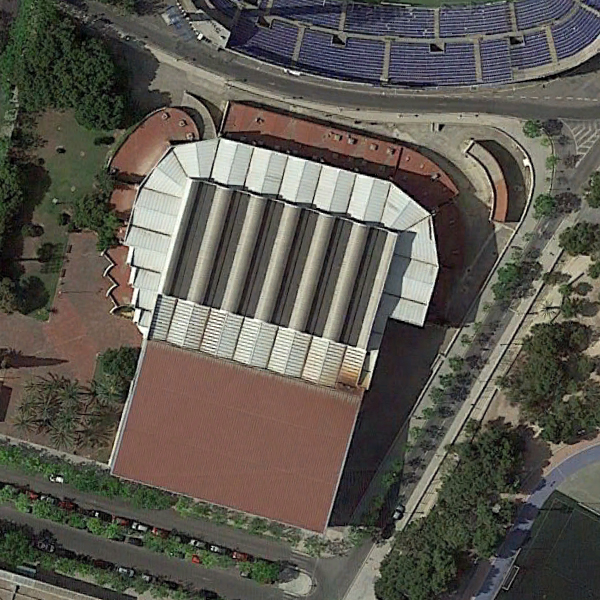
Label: Center